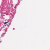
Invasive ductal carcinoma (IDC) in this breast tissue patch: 0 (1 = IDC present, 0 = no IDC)